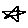
Label: star